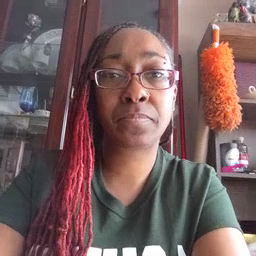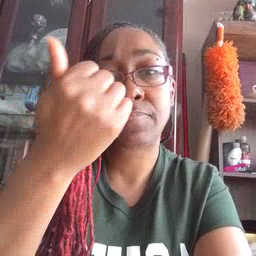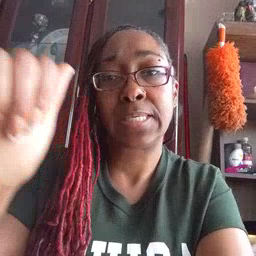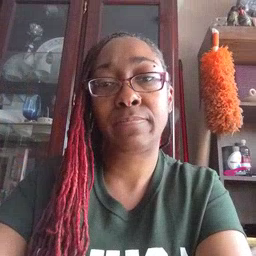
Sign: any